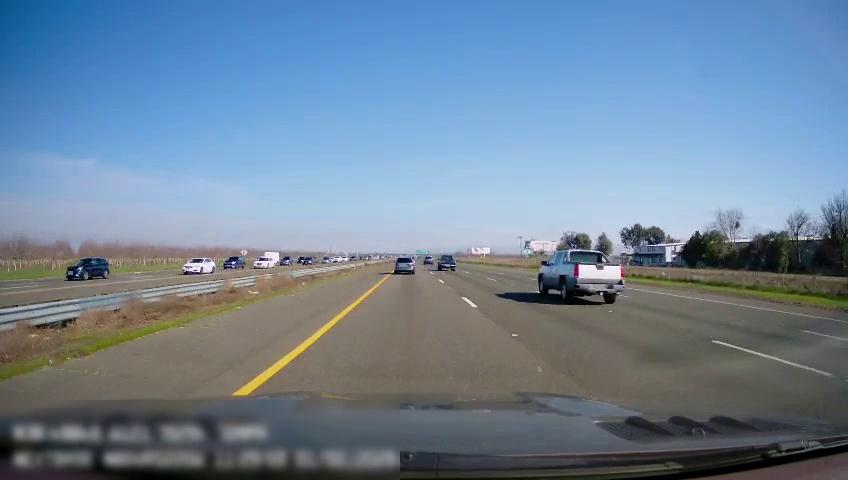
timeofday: Day
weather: Sunny
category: Drivable Space
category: Drivable Space
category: Vehicles | Car
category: Vehicles | Car
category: Vehicles | Car
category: Vehicles | Car
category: Vehicles | Truck
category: Vehicles | SUV
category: Vehicles | SUV
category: Vehicles | SUV
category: Vehicles | SUV
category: Vehicles | Truck
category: Vehicles | Truck
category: Lanes | Current Lane
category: Lanes | Current Lane
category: Lanes | Alternate Lane
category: Lanes | Alternate Lane
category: Lanes | Alternate Lane
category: Lanes | Opposite Lane
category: Lanes | Opposite Lane